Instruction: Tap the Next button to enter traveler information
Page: cart
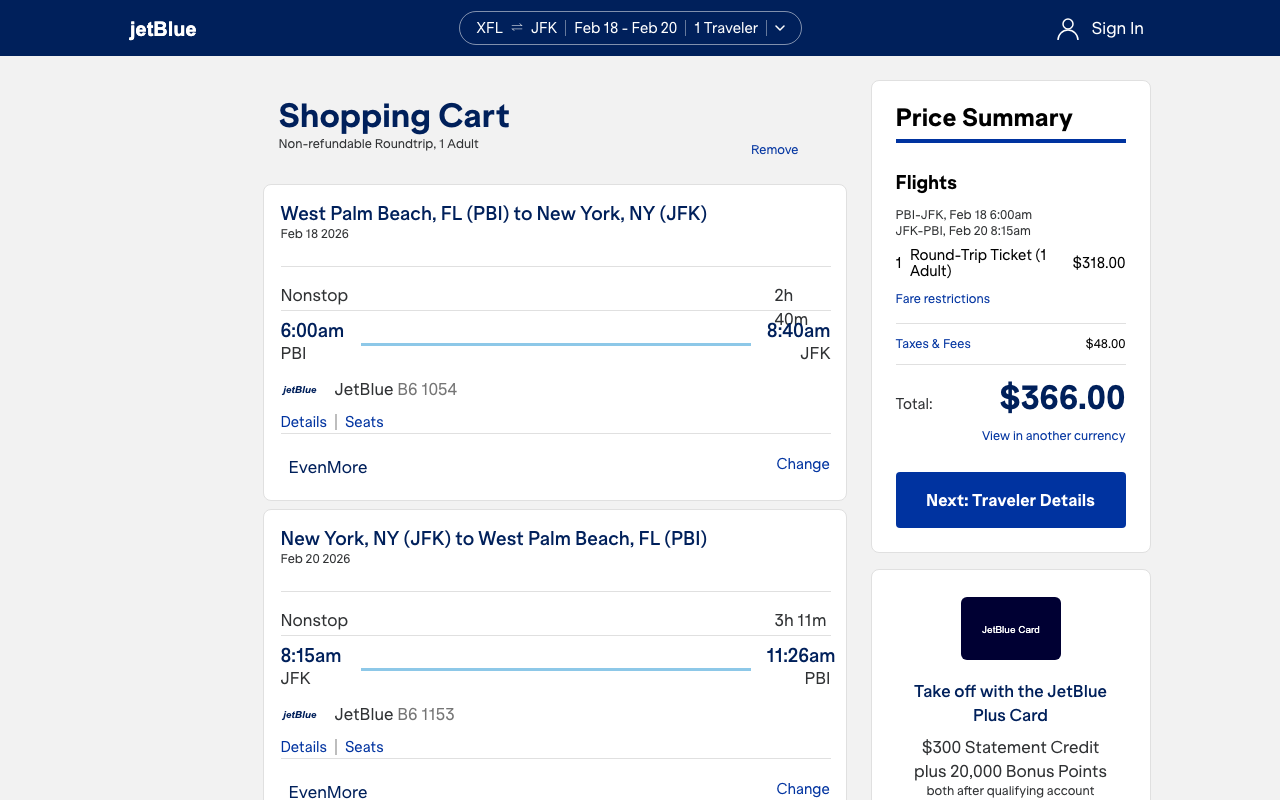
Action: click